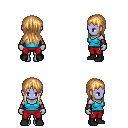
a pixel art fantasy rpg character, female body template, dark elf, purple skin, teal pirate shirt, red pants, light blonde unkempt hairstyle, cloth bracers, black shoes, four views (front, back, left, right), 2x2 character sprite sheet, small pixel art, hard edges, no anti-aliasing